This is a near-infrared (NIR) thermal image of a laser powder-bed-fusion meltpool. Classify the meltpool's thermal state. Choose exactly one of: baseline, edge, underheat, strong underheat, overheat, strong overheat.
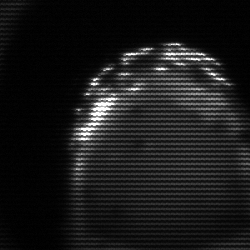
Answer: edge